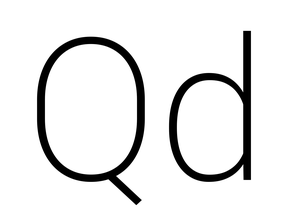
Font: Roboto_ExtraLight